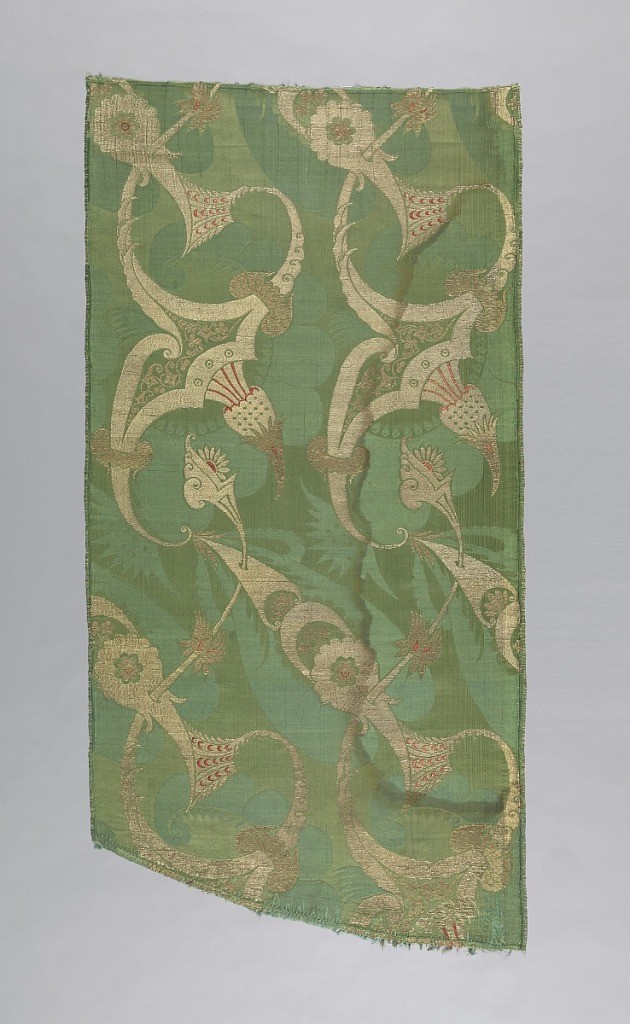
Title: Textile
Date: late 17th–early 18th century
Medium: silk, metallic thread Technique: 5-harness satin damask with discontinous supplementary weft patterning (brocaded) bound in 1/4 twill
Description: Piece of brocaded silk with a 'Bizarre' style design of exaggerated curvilinear shapes piercing and being pierced by foliate forms. In gold and silver thread with red accents on a green ground.